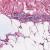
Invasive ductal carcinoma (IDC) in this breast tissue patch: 1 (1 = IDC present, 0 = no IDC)